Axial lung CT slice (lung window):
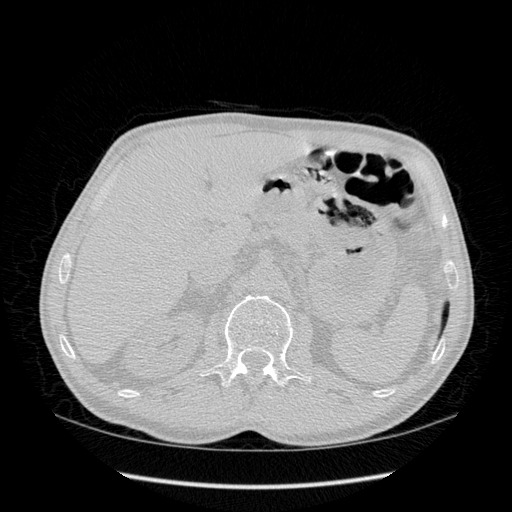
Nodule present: no